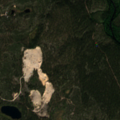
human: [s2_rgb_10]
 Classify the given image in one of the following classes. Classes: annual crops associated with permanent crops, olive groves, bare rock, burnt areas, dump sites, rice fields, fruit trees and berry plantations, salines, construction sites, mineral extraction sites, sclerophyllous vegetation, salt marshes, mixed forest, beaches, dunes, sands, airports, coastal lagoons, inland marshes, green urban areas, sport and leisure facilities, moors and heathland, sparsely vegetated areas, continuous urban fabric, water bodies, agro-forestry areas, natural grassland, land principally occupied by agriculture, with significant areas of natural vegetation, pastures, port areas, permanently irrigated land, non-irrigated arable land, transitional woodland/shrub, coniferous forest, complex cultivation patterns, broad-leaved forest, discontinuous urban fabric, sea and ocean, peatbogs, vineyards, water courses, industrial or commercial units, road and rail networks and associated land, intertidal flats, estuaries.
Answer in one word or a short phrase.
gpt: coniferous forest